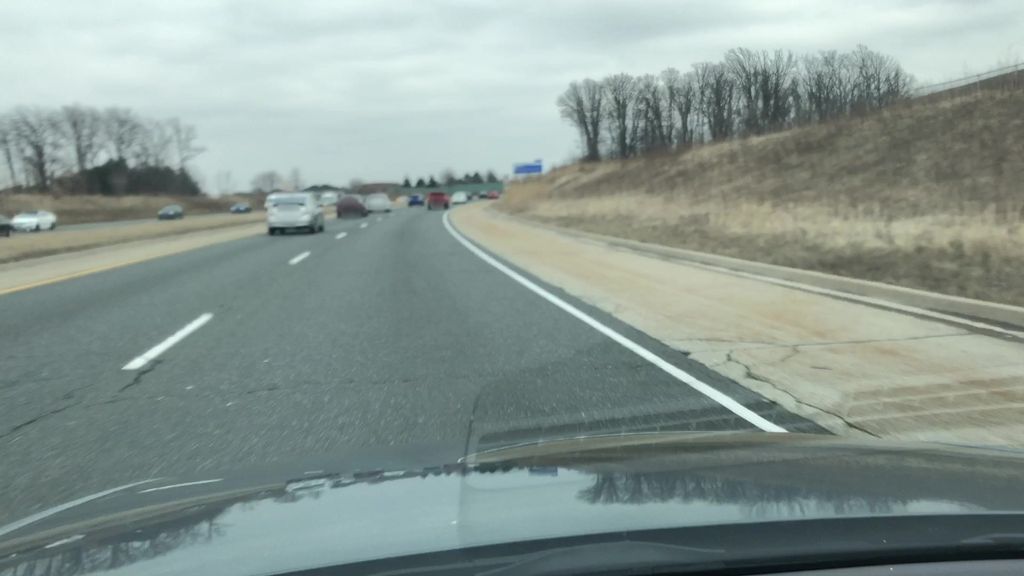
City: hamilton